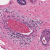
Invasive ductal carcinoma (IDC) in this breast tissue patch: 0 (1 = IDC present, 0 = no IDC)